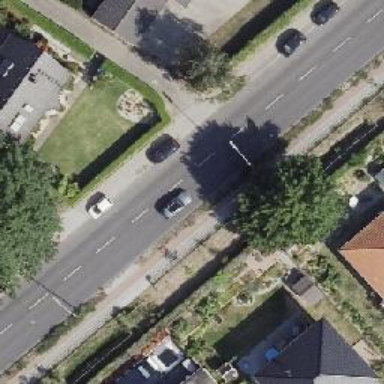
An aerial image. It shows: Alley classified as service road.